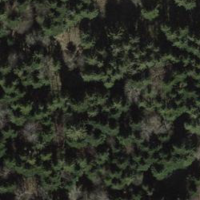
EUNIS habitat code: 43
Species observed at this site:
Galium aparine